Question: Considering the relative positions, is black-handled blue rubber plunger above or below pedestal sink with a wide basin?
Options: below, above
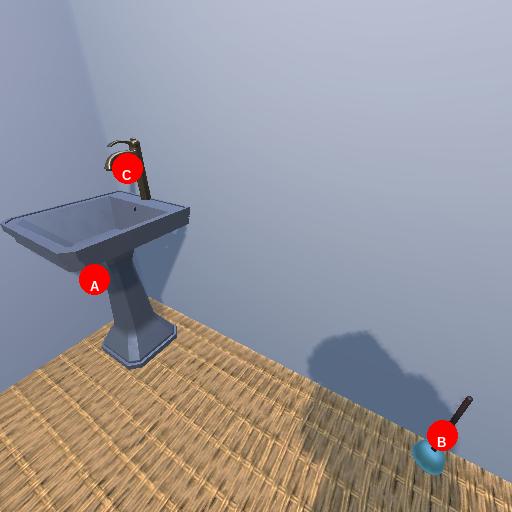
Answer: below